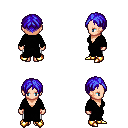
a pixel art fantasy rpg character, female body template, human, light skin, black robe, white pants, blue parted hairstyle, gold boots, four views (front, back, left, right), 2x2 character sprite sheet, small pixel art, hard edges, no anti-aliasing